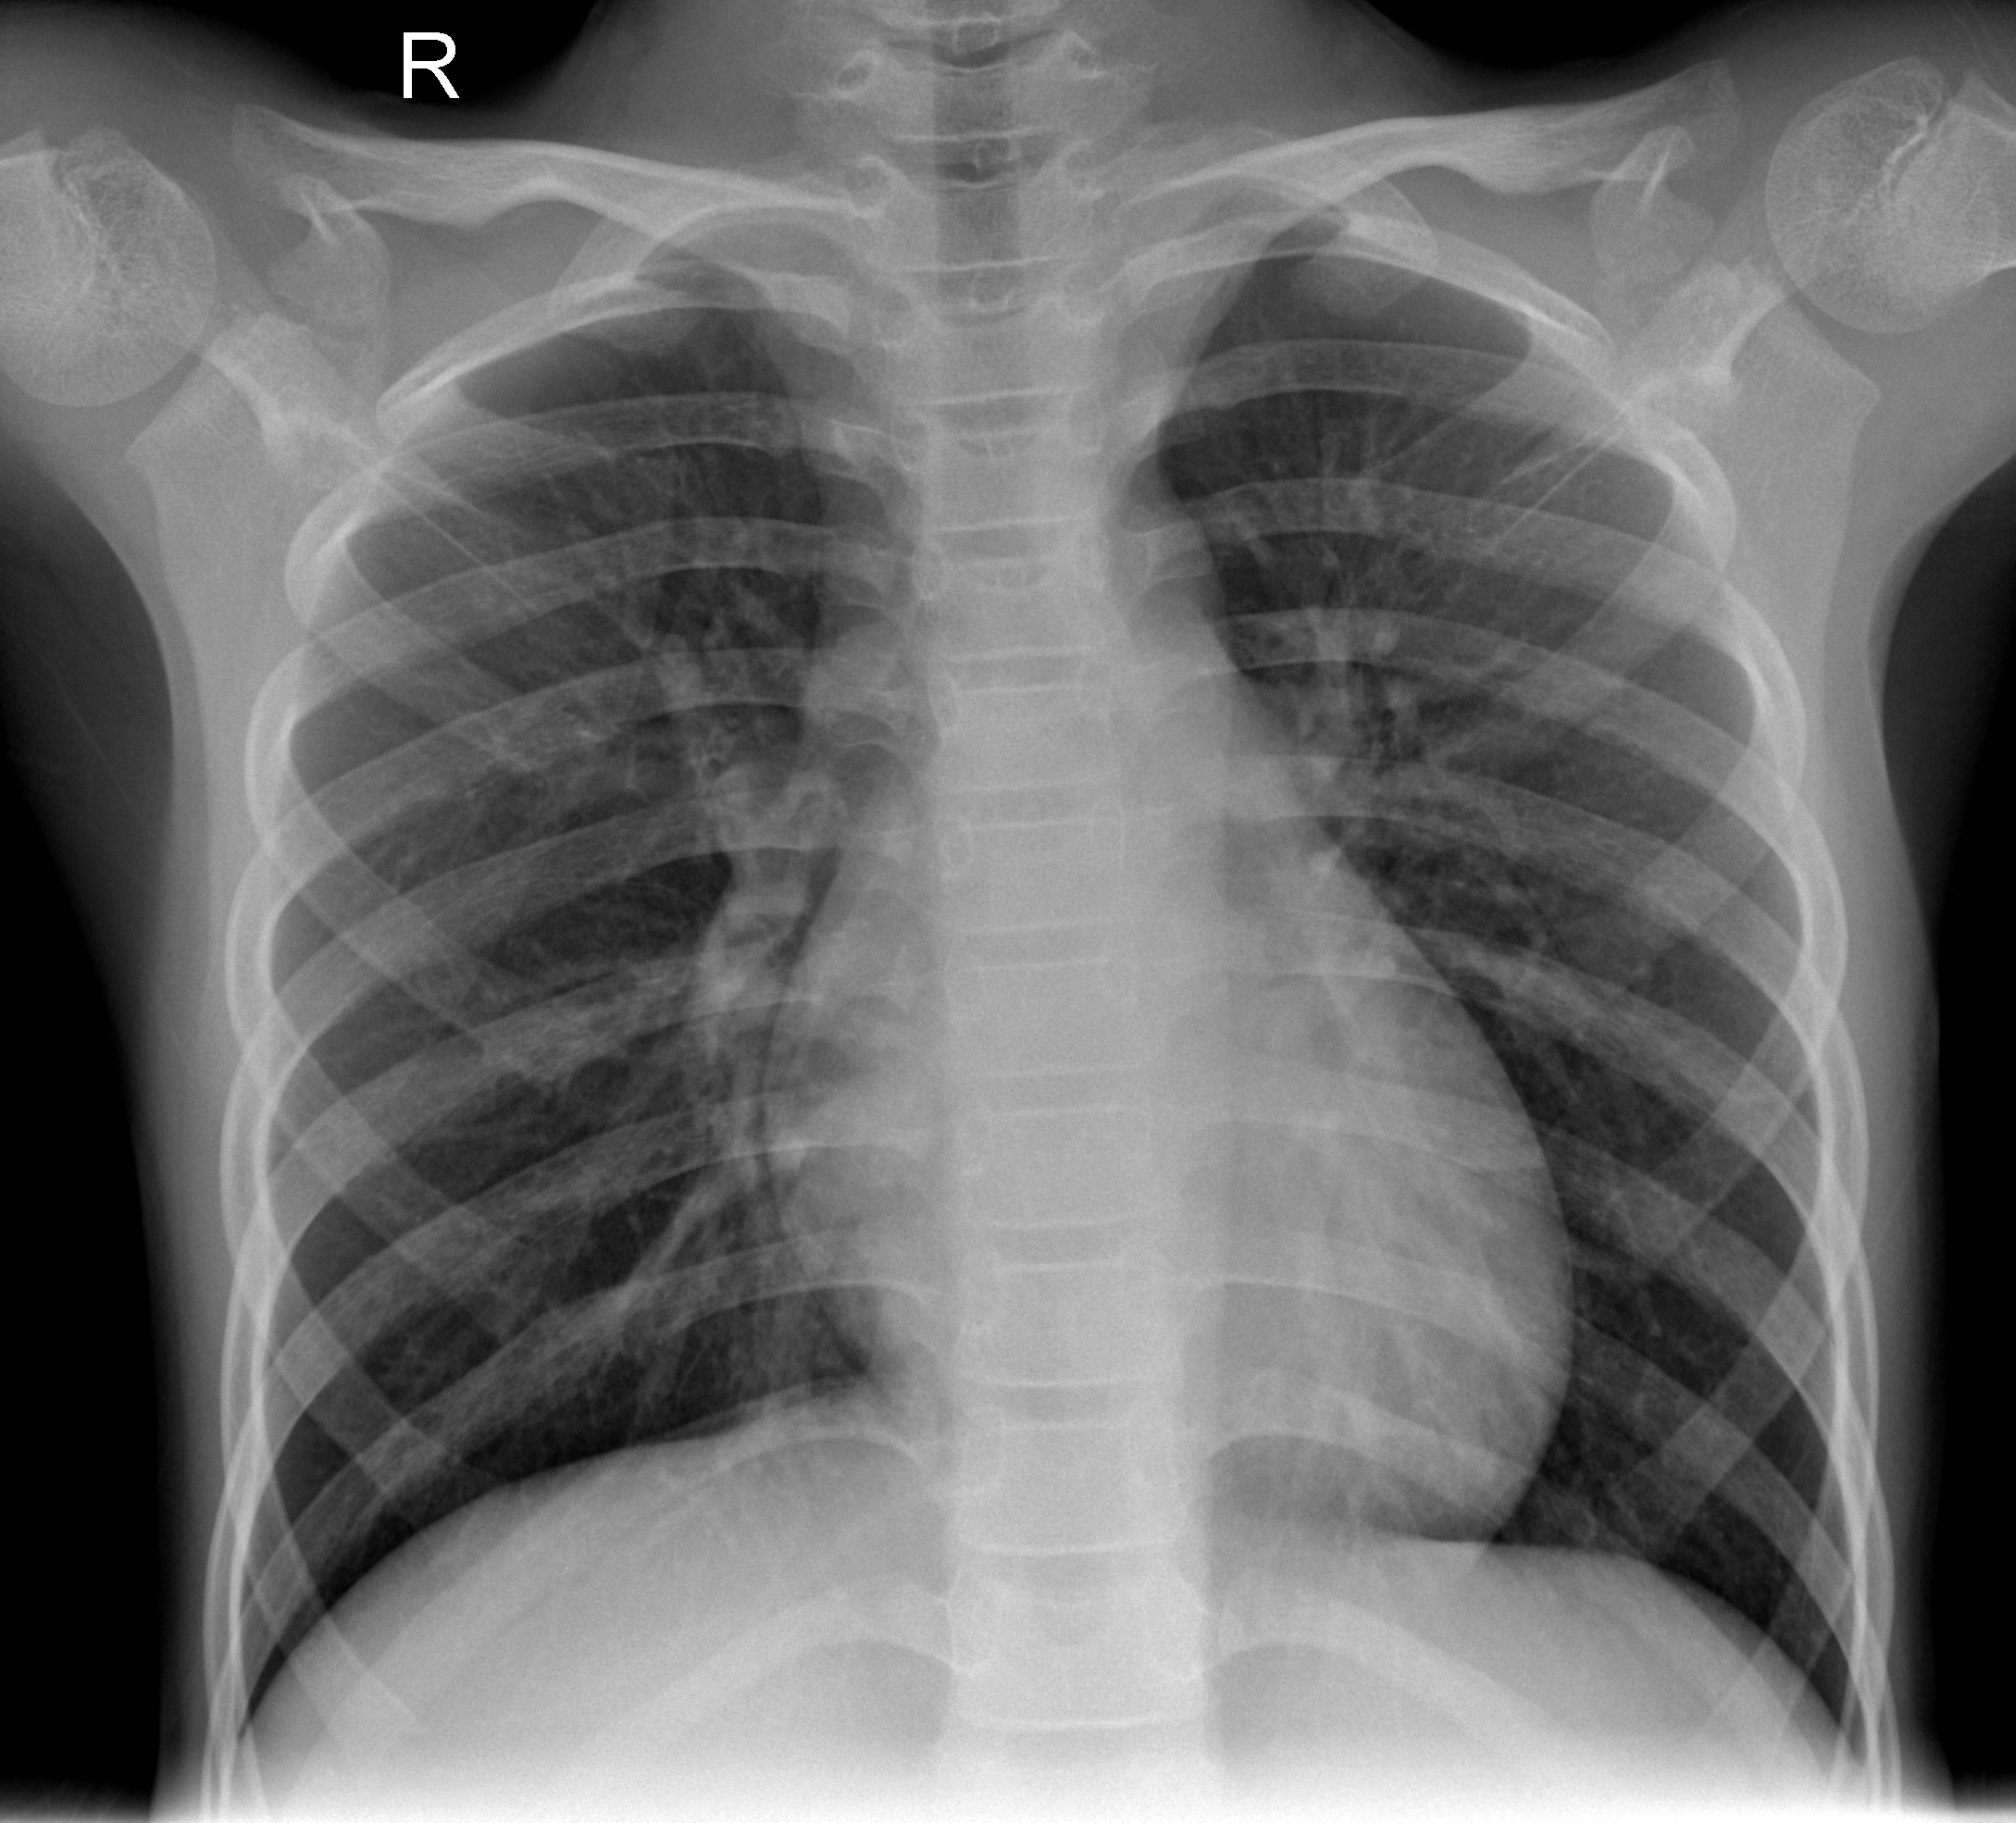
Diagnosis: NORMAL